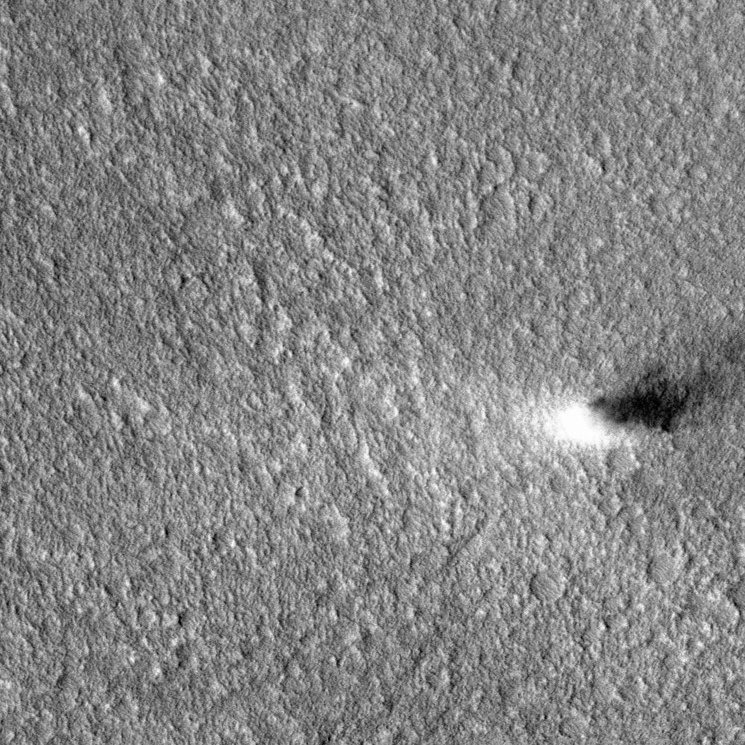
Label: dustdevil